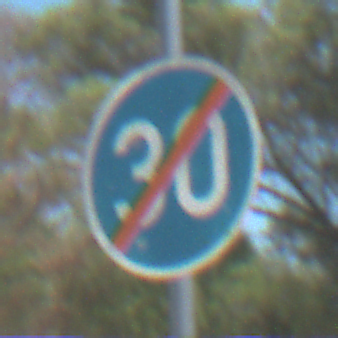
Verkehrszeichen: EndeMindestgeschwindigkeit
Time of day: Midday
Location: Outdoor (Nature)
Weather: Clear
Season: NotSpecified
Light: Natural